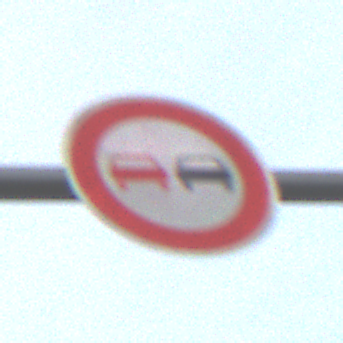
Verkehrszeichen: Ueberholverbot
Umgebung: Outdoor, Nature
Tageszeit: MorningAfternoon
Wetter: PartlyCloudy
Licht: Natural
Jahreszeit: NotSpecified
Kontrast: HighContrast